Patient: sex F, age 66
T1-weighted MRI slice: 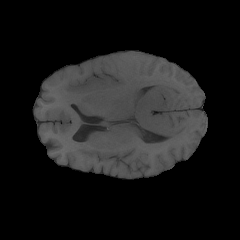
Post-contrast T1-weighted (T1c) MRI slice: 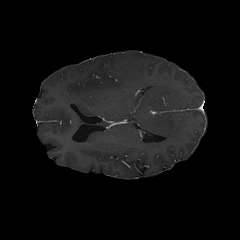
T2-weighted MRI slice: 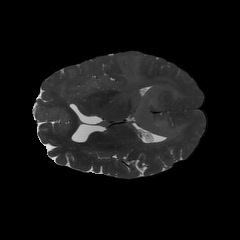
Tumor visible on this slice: yes
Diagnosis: Astrocytoma, IDH-wildtype
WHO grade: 2